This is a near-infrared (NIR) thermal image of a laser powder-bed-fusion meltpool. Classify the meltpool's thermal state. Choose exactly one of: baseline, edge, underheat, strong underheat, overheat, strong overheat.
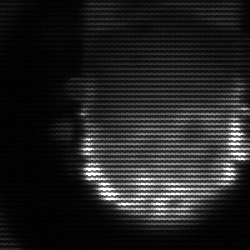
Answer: baseline